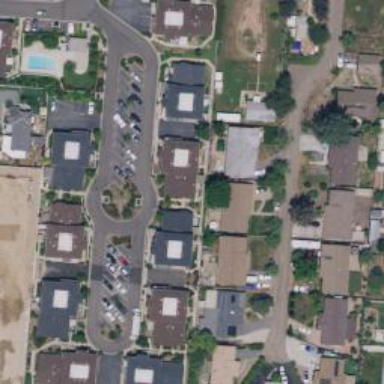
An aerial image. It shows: Living street.